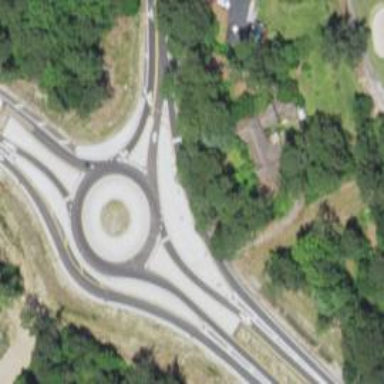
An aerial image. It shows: Secondary road leading to roundabout.